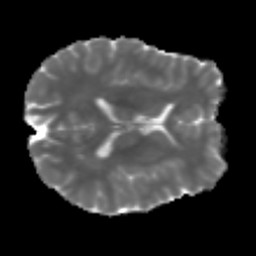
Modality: MD
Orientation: axial
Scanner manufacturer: siemens
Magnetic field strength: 3 T
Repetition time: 3.6 s
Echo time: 0.092 s